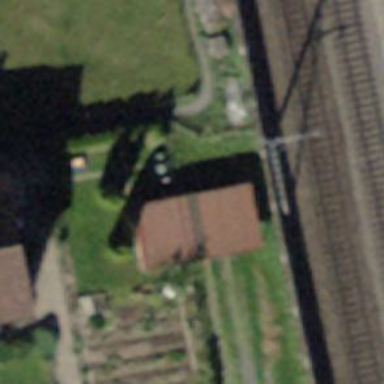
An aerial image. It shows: Railway switch.